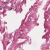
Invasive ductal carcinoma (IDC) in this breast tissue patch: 0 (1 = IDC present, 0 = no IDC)